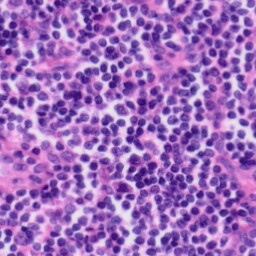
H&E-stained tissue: Tonsil